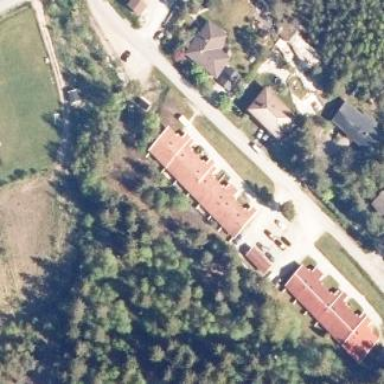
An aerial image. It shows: Terrace building.